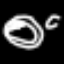
Label: donut